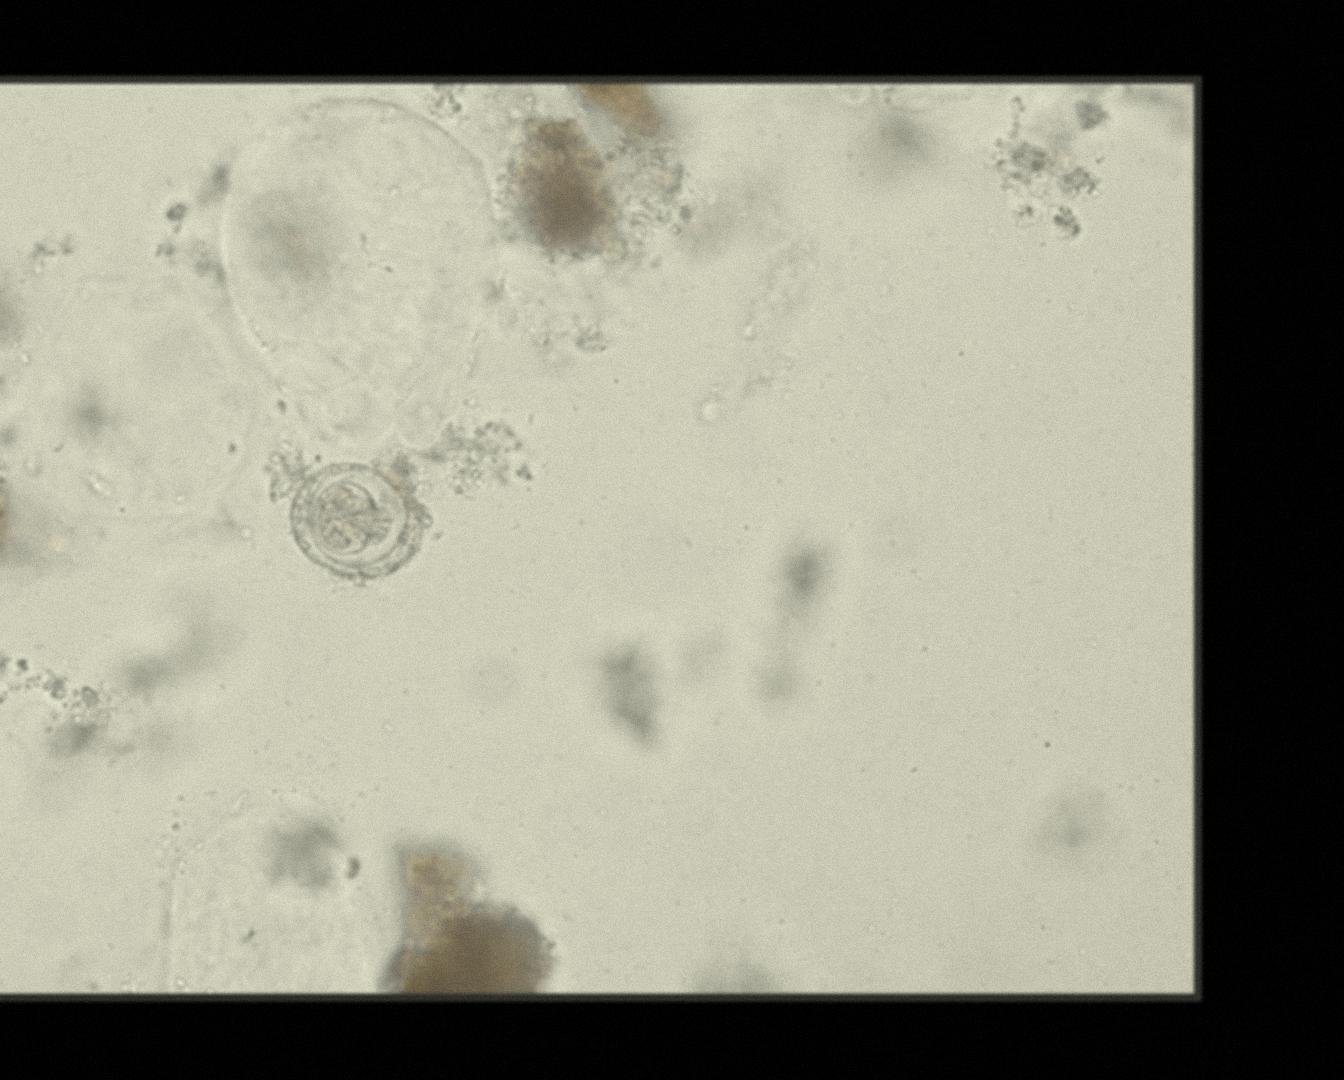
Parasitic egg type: Hymenolepis nana